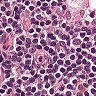
Metastatic tissue present: no